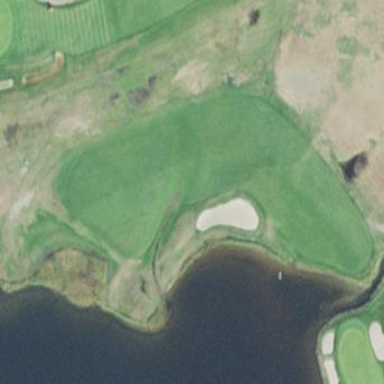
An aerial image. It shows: Golf fairway surrounded by grass.